Question: Im trying to justify the content of an article but it just wont do......

<URL>
'''
<p style="text-align:justify;" class="default-article-content">
Lorem ipsum dolor sit amet, consetetur sadipscing elitr, sed diam nonumy eirmod tempor invidunt ut labore et dolore magna aliquyam erat, sed diam voluptua. At vero eos et accusam et justo duo dolores et ea rebum. Stet clita kasd gubergren, no sea takimata sanctus est Lorem ipsum dolor sit amet. Lorem ipsum dolor sit amet, consetetur sadipscing elitr, sed diam nonumy eirmod tempor invidunt ut labore et dolore magna aliquyam erat, sed diam voluptua. At vero eos et accusam et justo duo dolores et ea rebum. Stet clita kasd gubergren, no sea takimata sanctus est Lorem ipsum dolor sit amet.
</p>
'''
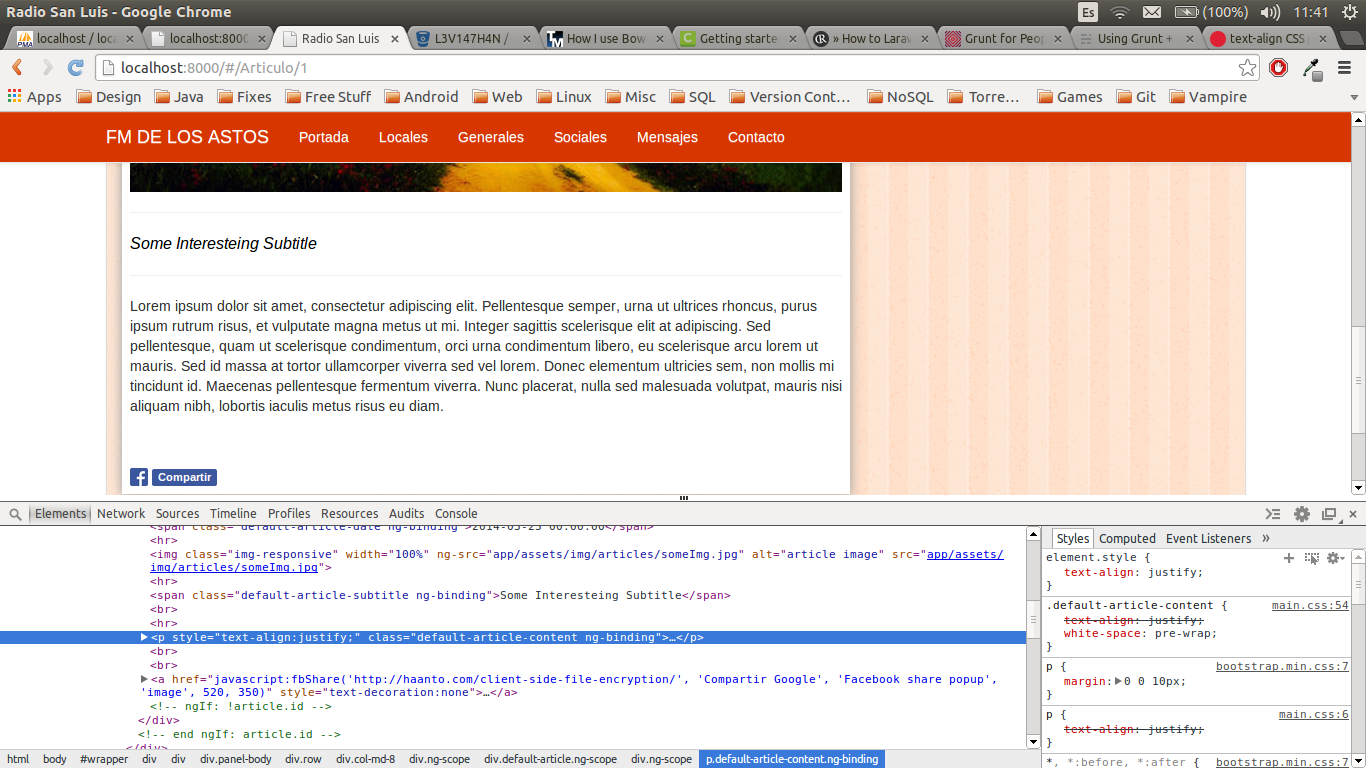
Answer: as we can see in your screen shot your css file has on line 54: 'white-space:pre-wrap;'
which is braking your 'text-align:justify;'
have a look here I added the classes on those '<p>'tags
'''
.justify {
text-align:justify;
}
.pre-wrap {
white-space:pre-wrap;
}
<p class="justify default-article-content">Lorem ipsum dolor sit amet, consetetur sadipscing elitr, sed diam nonumy eirmod tempor invidunt ut labore et dolore magna aliquyam erat, sed diam voluptua. At vero eos et accusam et justo duo dolores et ea rebum. Stet clita kasd gubergren, no sea takimata sanctus est Lorem ipsum dolor sit amet. Lorem ipsum dolor sit amet, consetetur sadipscing elitr, sed diam nonumy eirmod tempor invidunt ut labore et dolore magna aliquyam erat, sed diam voluptua. At vero eos et accusam et justo duo dolores et ea rebum. Stet clita kasd gubergren, no sea takimata sanctus est Lorem ipsum dolor sit amet.</p>
<p class="justify pre-wrap default-article-content">Lorem ipsum dolor sit amet, consetetur sadipscing elitr, sed diam nonumy eirmod tempor invidunt ut labore et dolore magna aliquyam erat, sed diam voluptua. At vero eos et accusam et justo duo dolores et ea rebum. Stet clita kasd gubergren, no sea takimata sanctus est Lorem ipsum dolor sit amet. Lorem ipsum dolor sit amet, consetetur sadipscing elitr, sed diam nonumy eirmod tempor invidunt ut labore et dolore magna aliquyam erat, sed diam voluptua. At vero eos et accusam et justo duo dolores et ea rebum. Stet clita kasd gubergren, no sea takimata sanctus est Lorem ipsum dolor sit amet.</p>
<p class="default-article-content">Lorem ipsum dolor sit amet, consetetur sadipscing elitr, sed diam nonumy eirmod tempor invidunt ut labore et dolore magna aliquyam erat, sed diam voluptua. At vero eos et accusam et justo duo dolores et ea rebum. Stet clita kasd gubergren, no sea takimata sanctus est Lorem ipsum dolor sit amet. Lorem ipsum dolor sit amet, consetetur sadipscing elitr, sed diam nonumy eirmod tempor invidunt ut labore et dolore magna aliquyam erat, sed diam voluptua. At vero eos et accusam et justo duo dolores et ea rebum. Stet clita kasd gubergren, no sea takimata sanctus est Lorem ipsum dolor sit amet.</p>
'''
<URL>